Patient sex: M
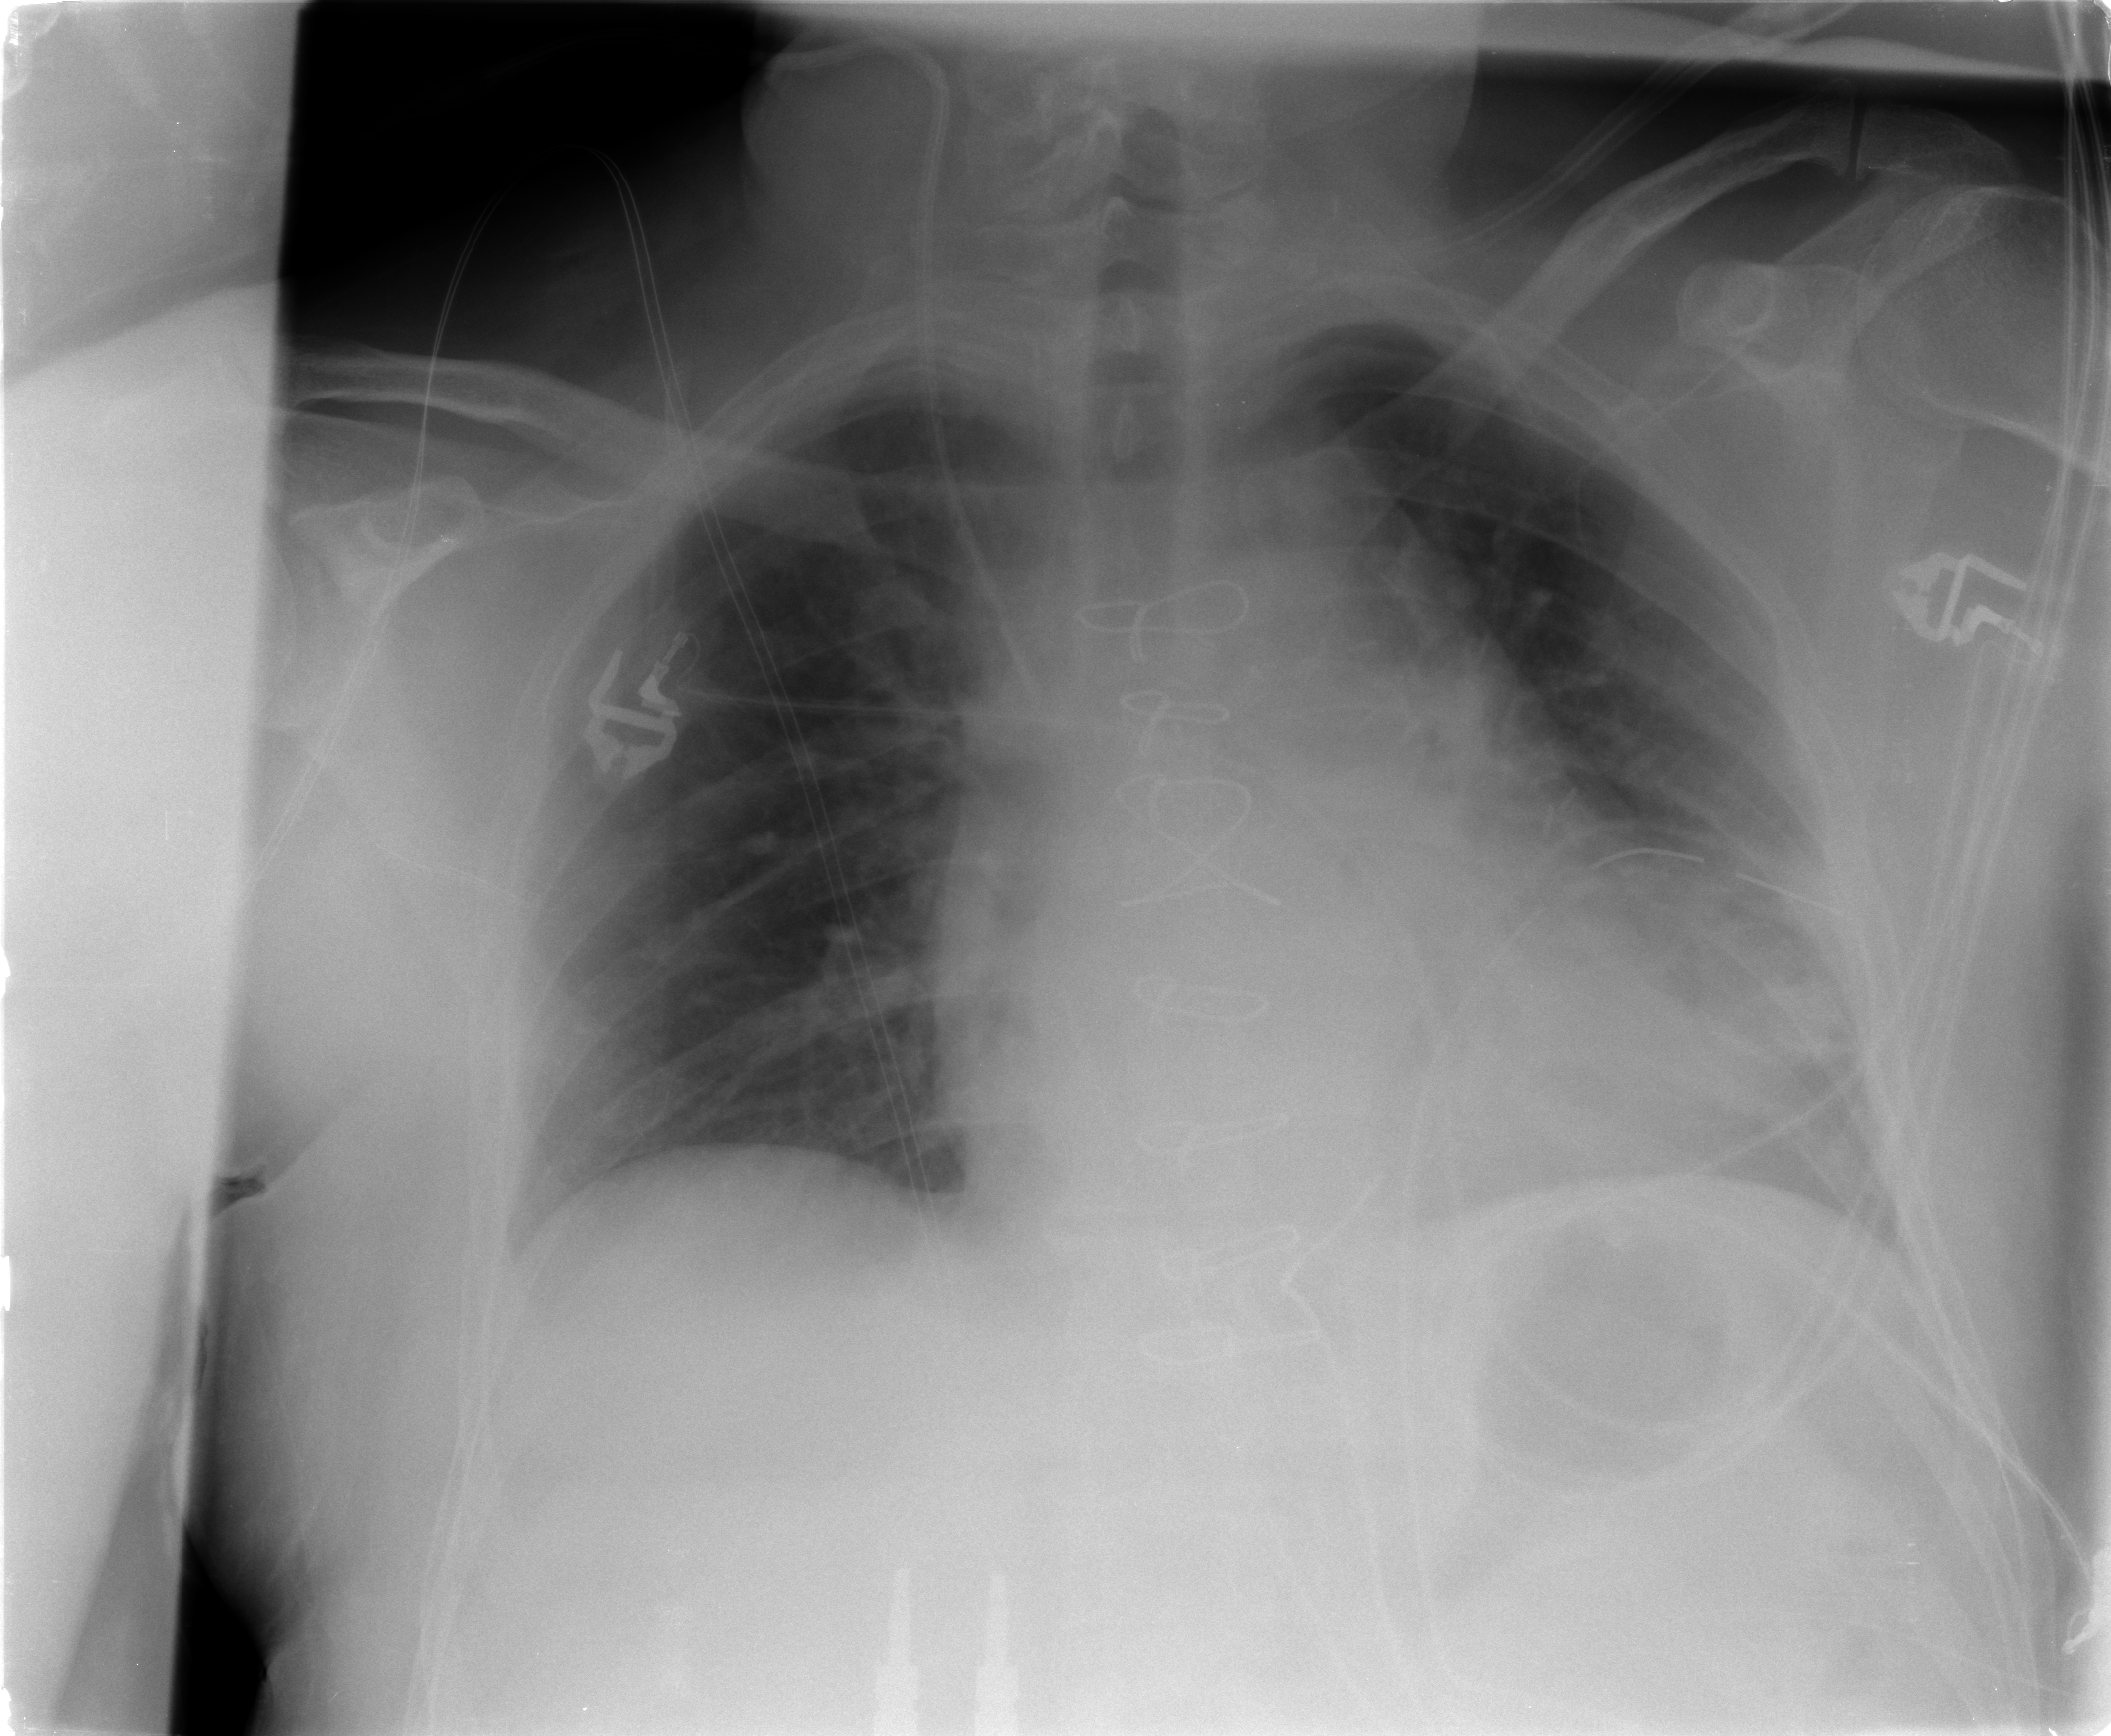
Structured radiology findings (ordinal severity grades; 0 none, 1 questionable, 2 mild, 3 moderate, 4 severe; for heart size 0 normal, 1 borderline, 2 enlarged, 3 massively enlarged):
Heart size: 2
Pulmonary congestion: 0
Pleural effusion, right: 0
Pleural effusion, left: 1
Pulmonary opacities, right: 0
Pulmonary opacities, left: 0
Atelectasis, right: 0
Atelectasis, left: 2